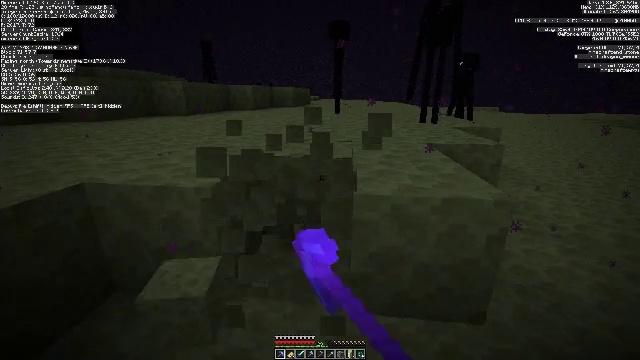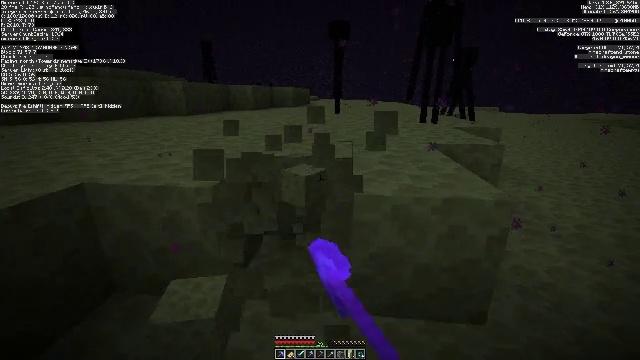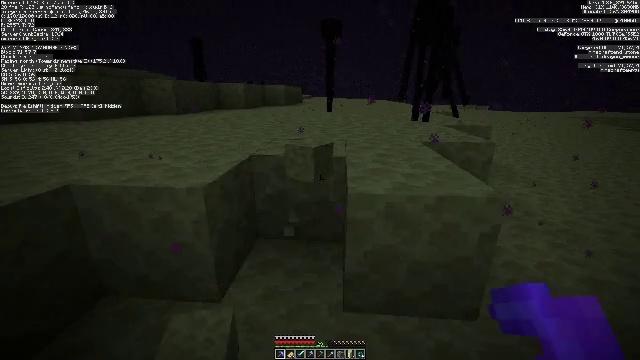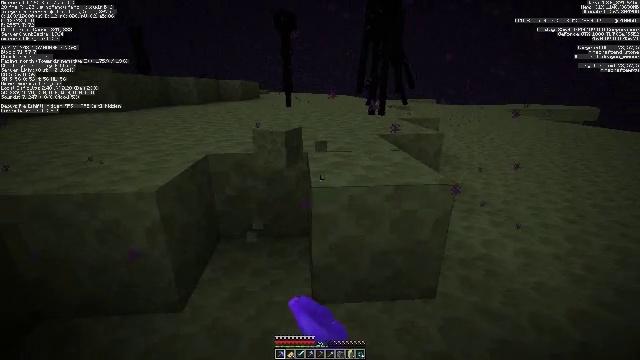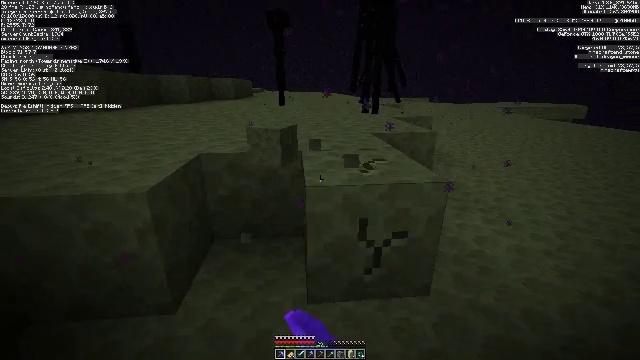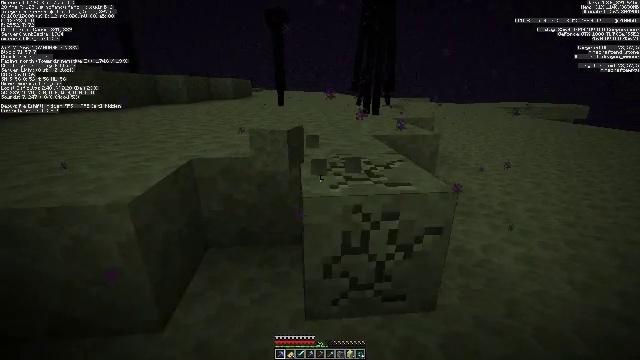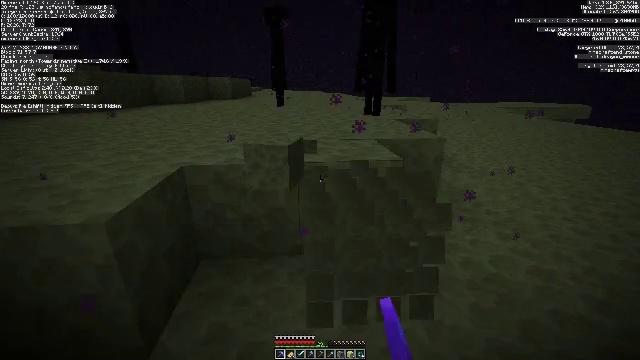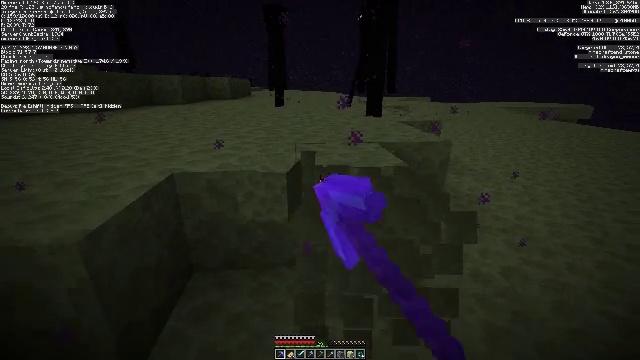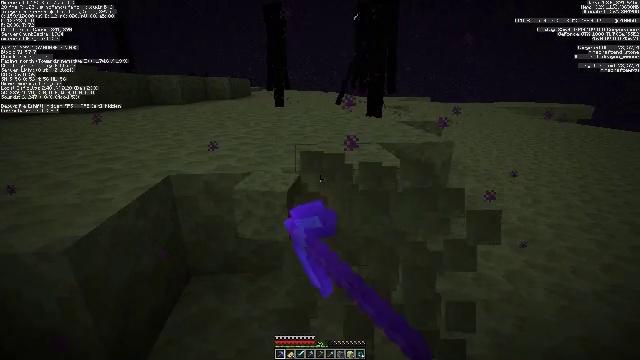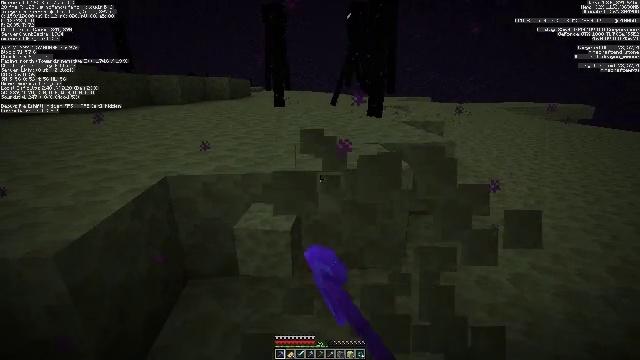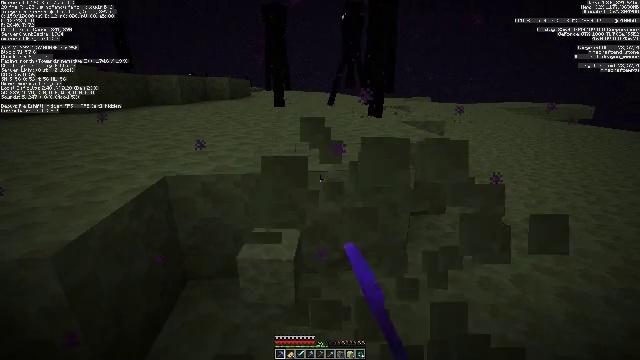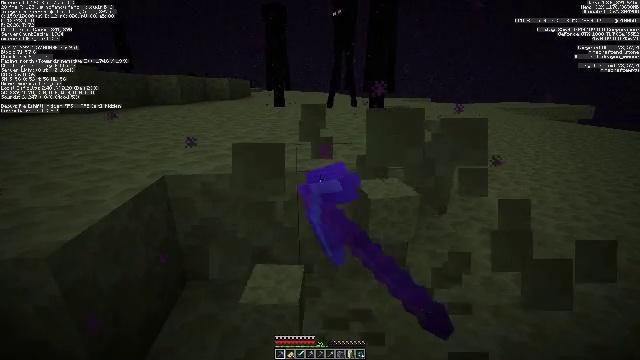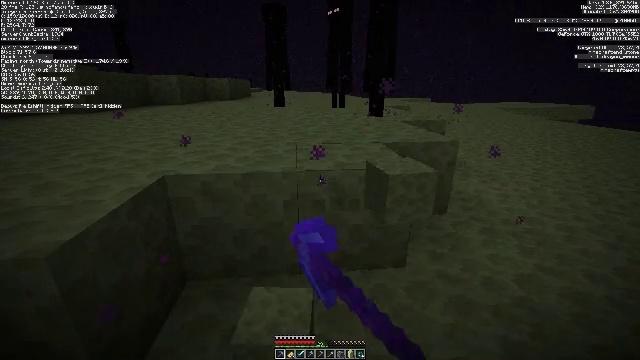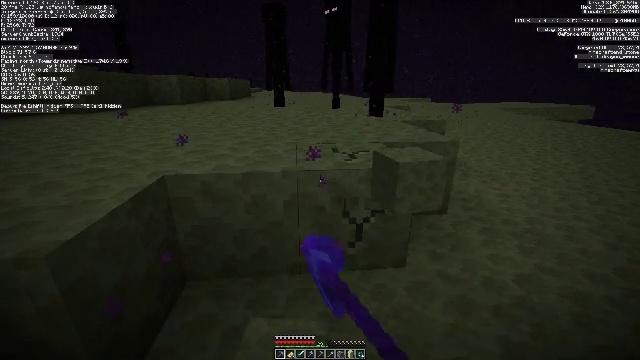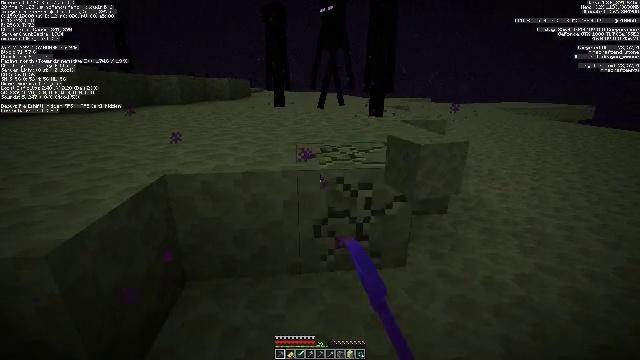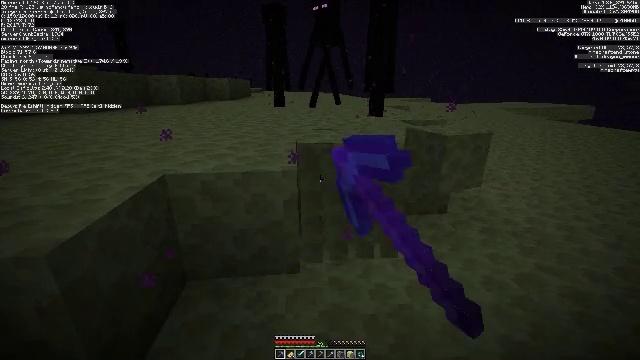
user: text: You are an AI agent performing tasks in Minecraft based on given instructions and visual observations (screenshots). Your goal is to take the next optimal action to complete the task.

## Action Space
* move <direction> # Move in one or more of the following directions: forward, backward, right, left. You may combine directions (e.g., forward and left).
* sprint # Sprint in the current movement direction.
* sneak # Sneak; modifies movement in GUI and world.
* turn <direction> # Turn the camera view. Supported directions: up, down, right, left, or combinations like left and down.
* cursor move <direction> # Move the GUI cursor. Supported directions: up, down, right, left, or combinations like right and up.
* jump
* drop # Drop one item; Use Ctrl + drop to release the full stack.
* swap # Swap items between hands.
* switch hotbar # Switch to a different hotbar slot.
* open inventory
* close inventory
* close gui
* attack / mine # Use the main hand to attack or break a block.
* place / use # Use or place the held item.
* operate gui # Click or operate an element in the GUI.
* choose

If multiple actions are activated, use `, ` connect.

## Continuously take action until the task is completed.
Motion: motion action
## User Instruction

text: Collect end stone for your base.
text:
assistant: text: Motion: attack / mine
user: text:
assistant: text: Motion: turn right, attack / mine
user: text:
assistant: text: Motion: turn right and down, attack / mine
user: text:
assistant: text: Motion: move forward, turn right, attack / mine
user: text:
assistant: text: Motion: move forward, attack / mine
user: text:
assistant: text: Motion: move forward, attack / mine
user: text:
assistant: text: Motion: attack / mine
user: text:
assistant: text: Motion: attack / mine
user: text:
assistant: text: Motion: attack / mine
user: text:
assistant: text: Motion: attack / mine
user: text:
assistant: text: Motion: attack / mine
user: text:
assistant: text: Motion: attack / mine
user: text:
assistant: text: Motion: attack / mine
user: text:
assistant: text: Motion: attack / mine
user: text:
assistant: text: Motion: attack / mine
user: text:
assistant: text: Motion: attack / mine
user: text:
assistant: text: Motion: attack / mine
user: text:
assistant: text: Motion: attack / mine
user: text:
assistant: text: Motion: attack / mine
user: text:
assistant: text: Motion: attack / mine
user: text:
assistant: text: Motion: turn left, attack / mine
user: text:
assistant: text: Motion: turn left, attack / mine
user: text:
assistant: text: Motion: turn left, attack / mine
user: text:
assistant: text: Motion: attack / mine
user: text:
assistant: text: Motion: move forward, attack / mine
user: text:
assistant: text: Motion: move forward, attack / mine
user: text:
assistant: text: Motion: move forward, attack / mine
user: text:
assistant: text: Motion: move forward, attack / mine
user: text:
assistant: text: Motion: move forward, turn right, attack / mine
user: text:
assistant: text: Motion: move forward, turn right, attack / mine